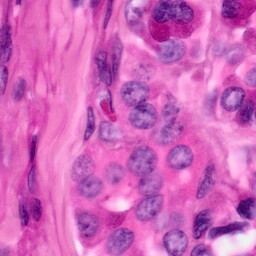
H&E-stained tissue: Pancreatic